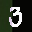
Label: 3